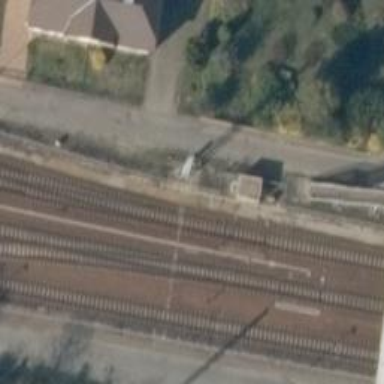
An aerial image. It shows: Milestone along the railway with catenary mast.